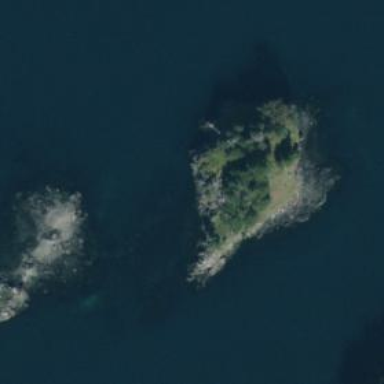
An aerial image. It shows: Island with natural coastline.